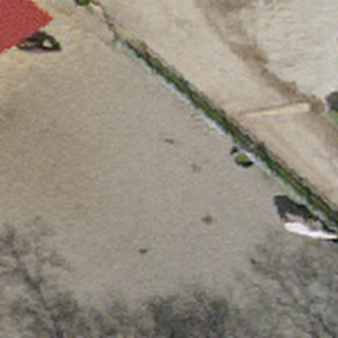
Label: other